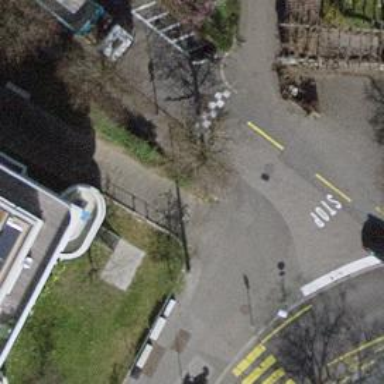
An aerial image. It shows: Asphalt pedestrian road.